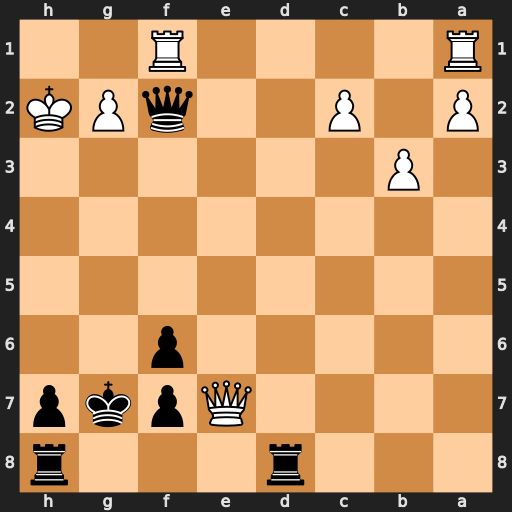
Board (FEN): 3r3r/4Qpkp/5p2/8/8/1P6/P1P2qPK/R4R2
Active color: b
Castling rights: -
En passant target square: -
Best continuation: Qh4+ Kg1 Qd4+